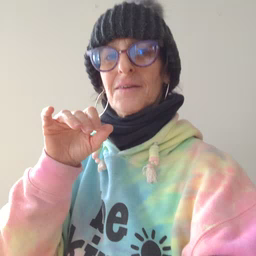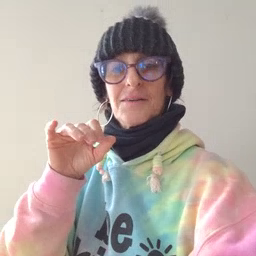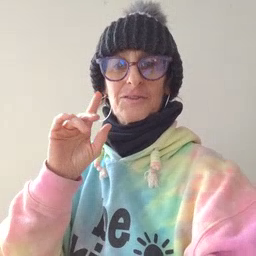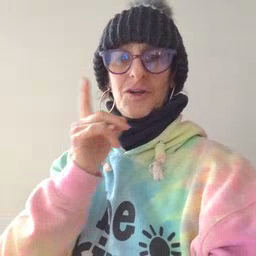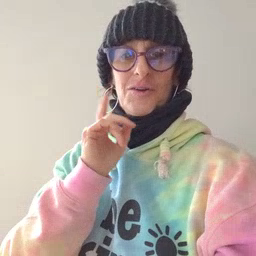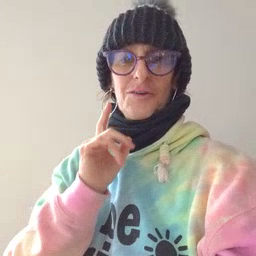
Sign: talk